Question: I am trying to include a generated client library to query Google Cloud Endpoints to my Android Studio process.
I have included the depedencies libs in '/libs' folder of the project.
I have unarchived the source of the .jar containing the specific code for the API I am using. And I have copy-pasted it to my source folder.

I am encountering compilation error in the generated API files when I try to compile my project.
Here is my builg.gradle file.
'''
buildscript {
repositories {
mavenCentral()
}
dependencies {
classpath 'com.android.tools.build:gradle:0.5.+'
}
}
apply plugin: 'android'
repositories {
mavenCentral()
}
android {
compileSdkVersion 17
buildToolsVersion "17.0.0"
defaultConfig {
minSdkVersion 8
targetSdkVersion 8
}
}
dependencies {
compile 'com.android.support:support-v4:13.0.+'
compile 'com.google.android.gms:play-services:3.1.36'
compile fileTree(dir: "libs/google_end_points/", includes: ['*.jar'])
}
'''
I am getting several compilation error like this (Note 'com.google.api.services.positivityapi' is the generated API from Google Cloud Endpoints):
'''
Gradle: com.google.api.services.positivityapi.Positivityapi.Appreciation.List is already defined in com.google.api.services.positivityapi.Positivityapi.Appreciation
'''
I have several questions :
- -
Thanks for your help
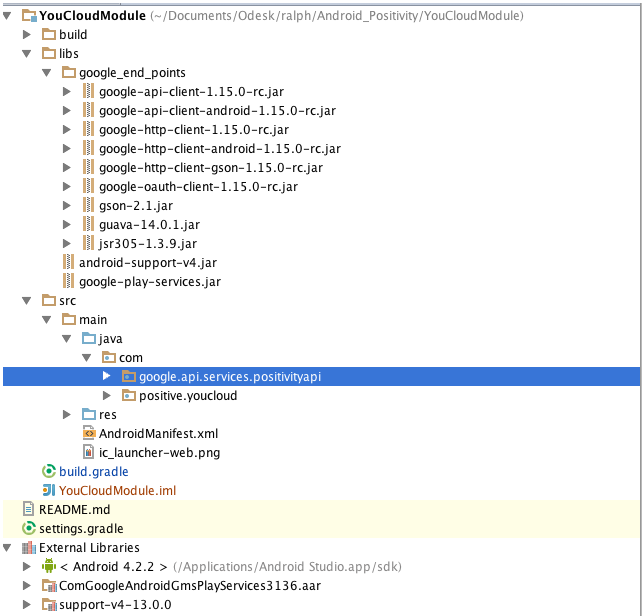
Answer: Adjust your build.grade file using this file as an example. This will dynamically pull in the dependencies and prevent you from having to check them in.
<URL>
If you continue to have missing dependencies make sure you've downloaded the required packages from the SDK manager as specified in the same project's README file:
<URL>